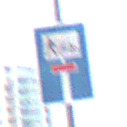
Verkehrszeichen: SackgasseRadverkehrFussgaengerDurchlaessig
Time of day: MorningAfternoon
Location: Outdoor (Urban)
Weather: Overcast
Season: NotSpecified
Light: Natural